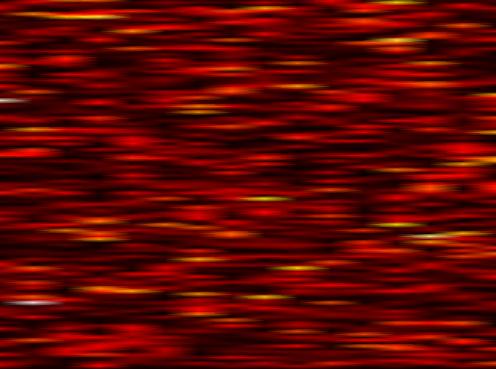
Label: OFDM